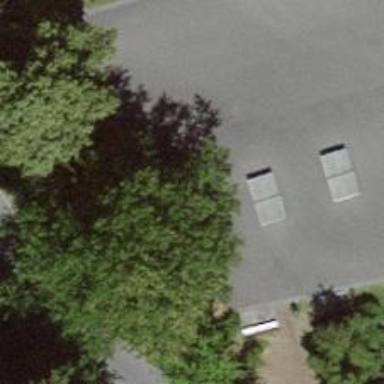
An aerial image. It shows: Red bench.